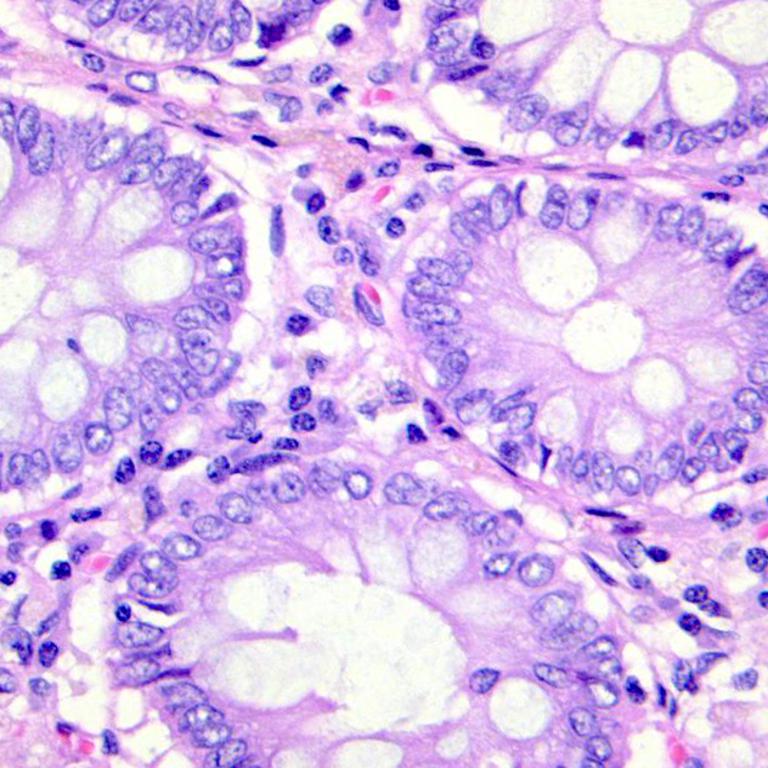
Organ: colon
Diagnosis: benign